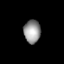
Tissue: lung
Cell type: Fibroblasts
Senescence score: 0.6329
Nuclear area (px): 377
Mean DAPI intensity: 150.154